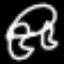
Label: frog